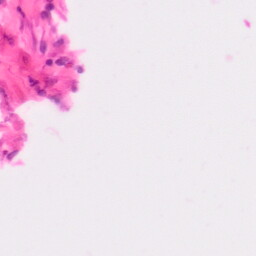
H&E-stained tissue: Colon